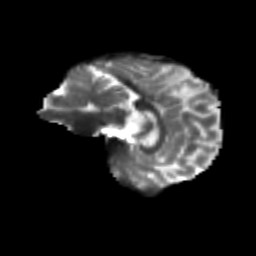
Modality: T2w
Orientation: sagittal
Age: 61
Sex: female
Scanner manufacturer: siemens
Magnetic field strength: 3 T
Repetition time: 4.71 s
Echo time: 0.0906 s